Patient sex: F
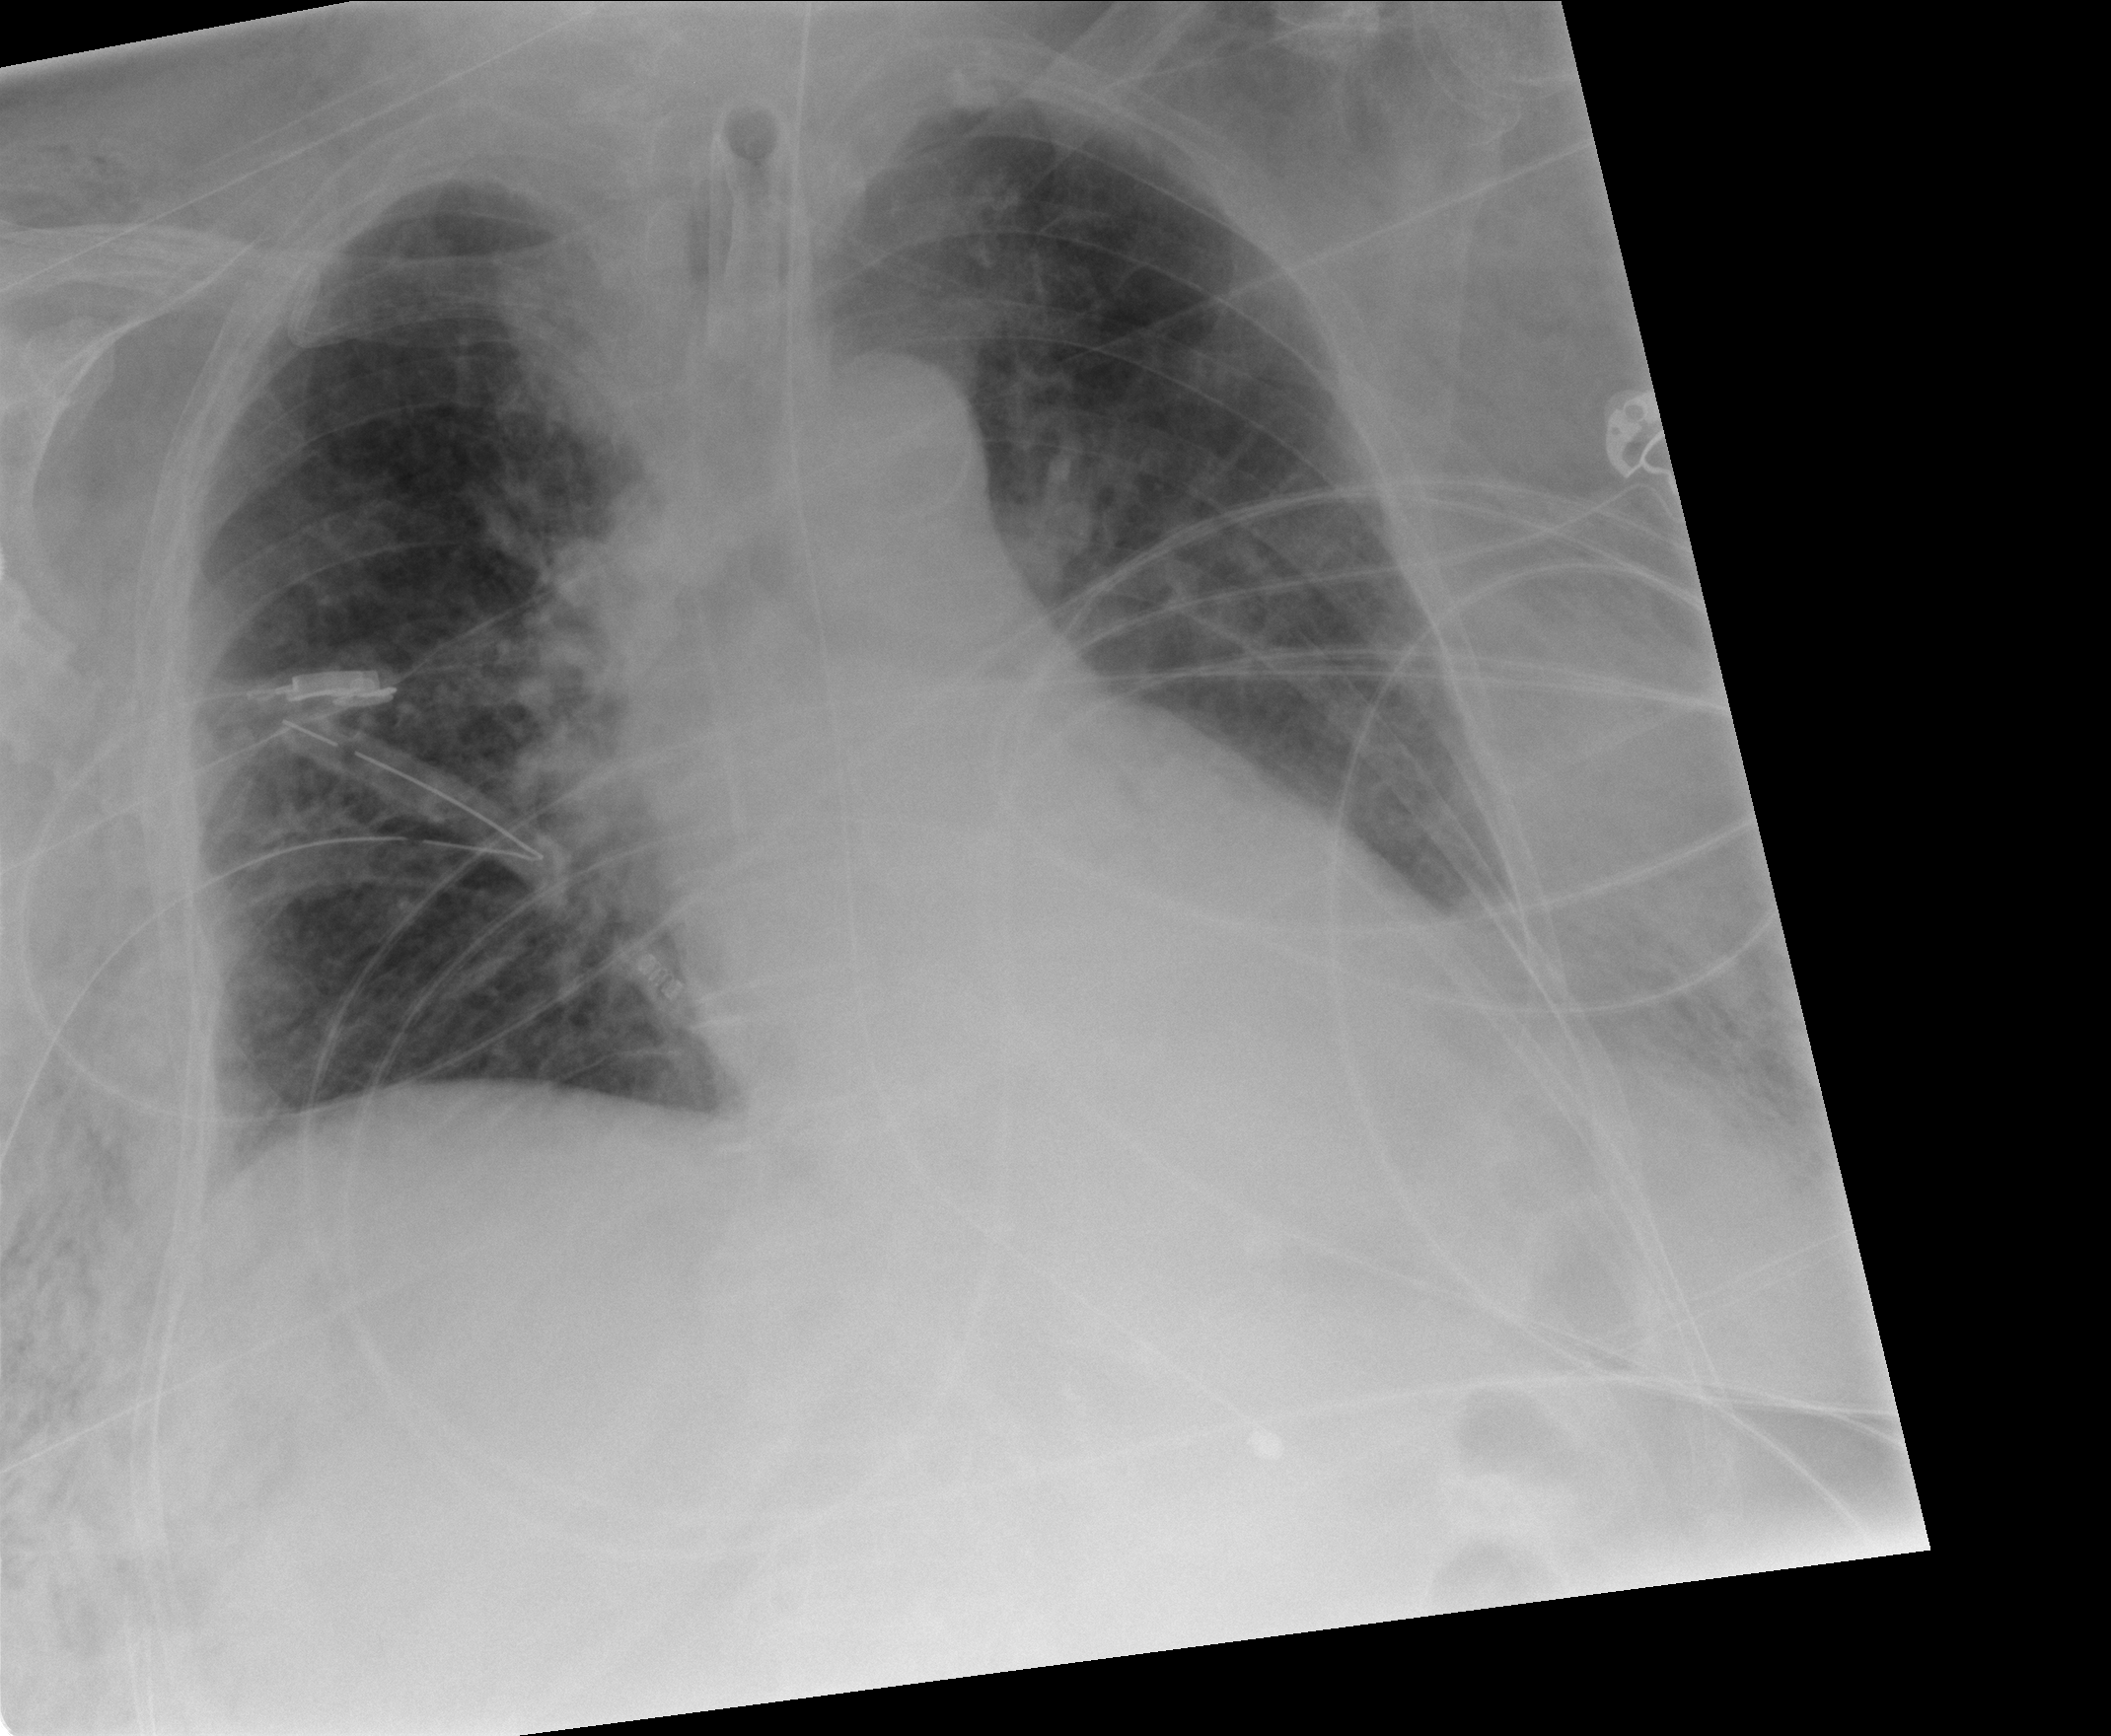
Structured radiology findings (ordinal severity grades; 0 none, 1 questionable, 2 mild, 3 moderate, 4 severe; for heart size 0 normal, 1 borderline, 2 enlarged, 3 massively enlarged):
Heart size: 0
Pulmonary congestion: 2
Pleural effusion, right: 0
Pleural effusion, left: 2
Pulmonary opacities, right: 0
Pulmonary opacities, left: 0
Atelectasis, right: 1
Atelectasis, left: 2